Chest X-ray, AP view. Patient: 45 years old, sex M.
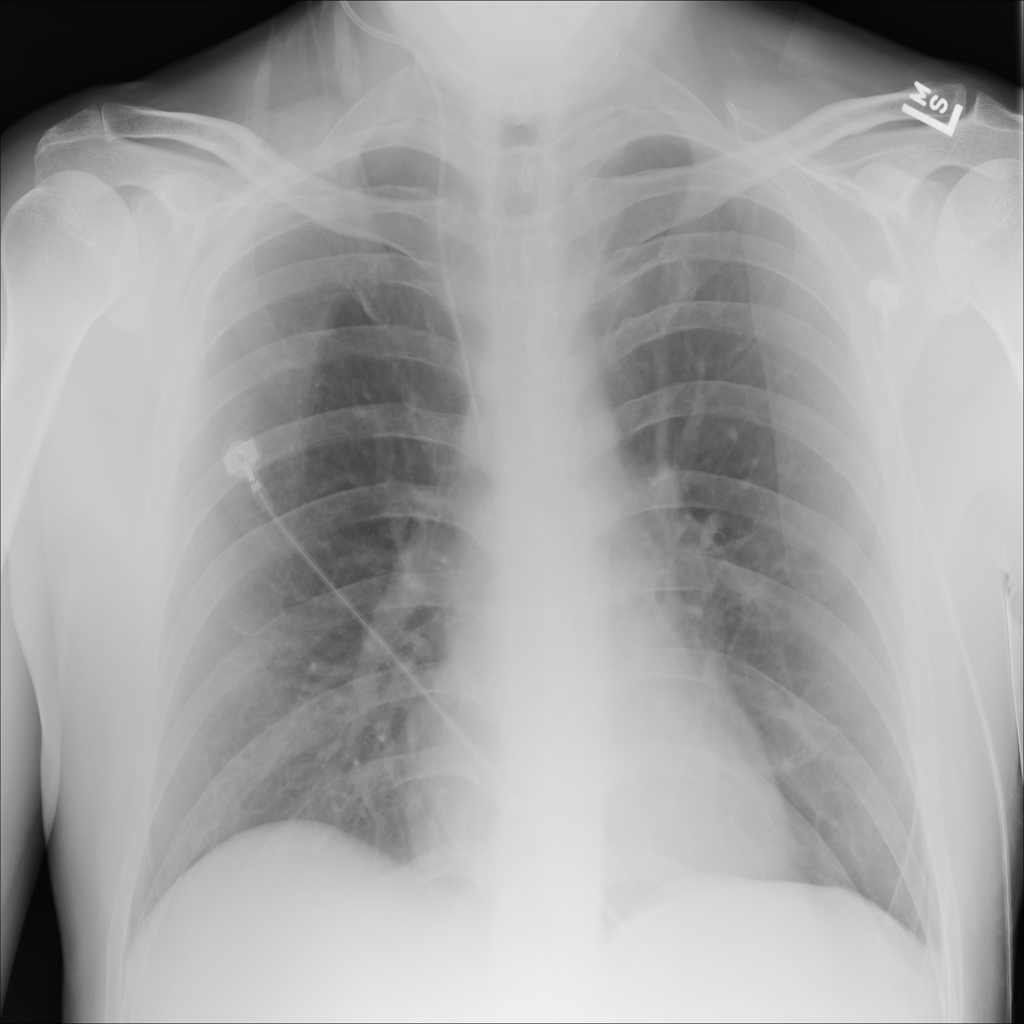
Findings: No Finding